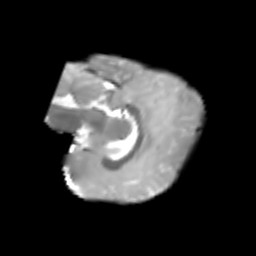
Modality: T2w
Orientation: sagittal
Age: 7
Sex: female
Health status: healthy